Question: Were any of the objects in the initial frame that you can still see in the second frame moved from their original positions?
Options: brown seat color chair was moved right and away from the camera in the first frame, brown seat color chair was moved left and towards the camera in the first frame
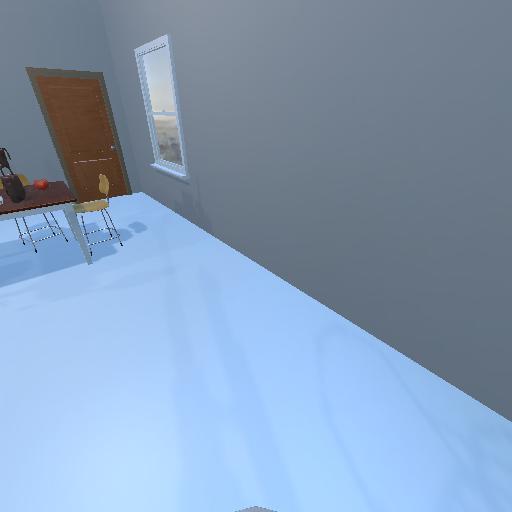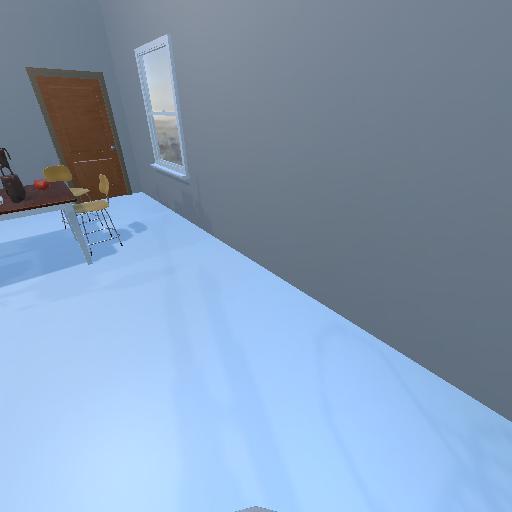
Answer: brown seat color chair was moved right and away from the camera in the first frame